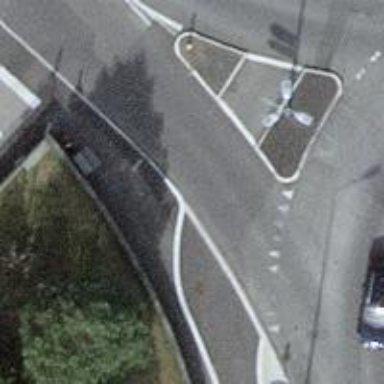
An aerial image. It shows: Paved sidewalk with cycleway. The crossing includes traffic island.